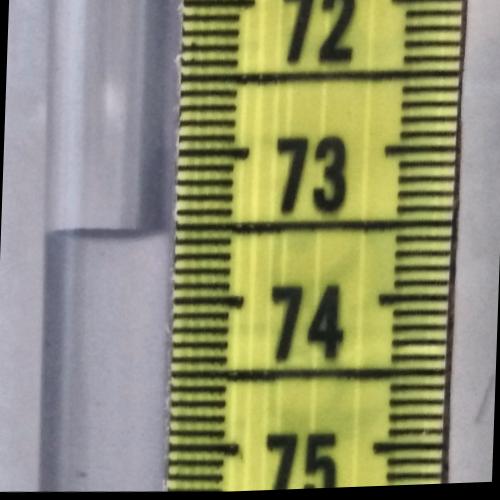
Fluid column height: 73.5 cm